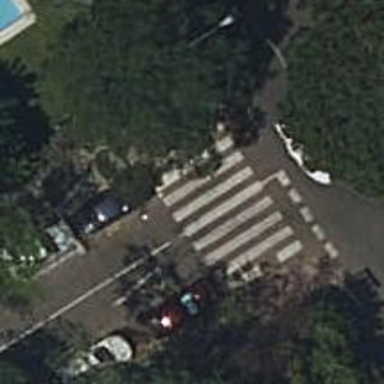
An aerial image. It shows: Uncontrolled crossing on the road.